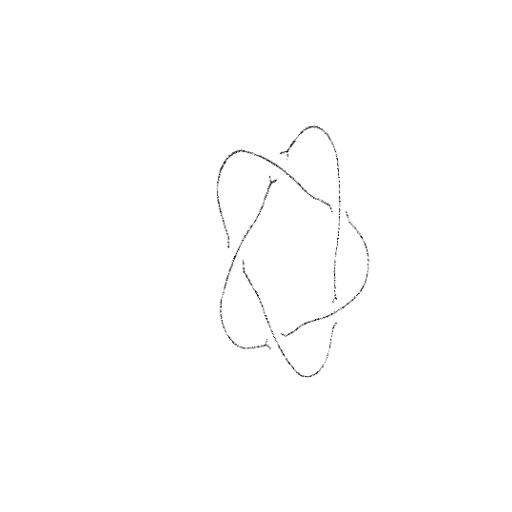
Crossing number: 5